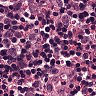
Metastatic tissue present: yes